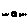
Label: moon